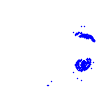
Particle: electron